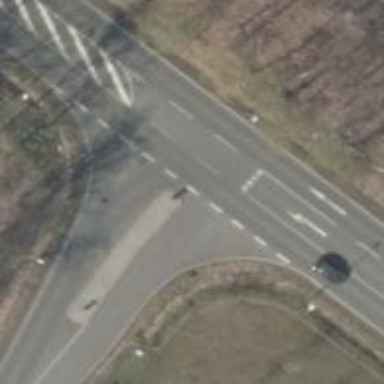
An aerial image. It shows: Asphalt road classified as tertiary.